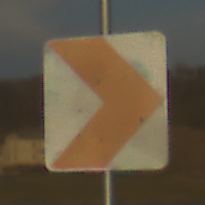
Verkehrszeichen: RichtungstafelnInKurvenKleinLinks
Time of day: SunriseSunset
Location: Outdoor (RoadRail)
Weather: PartlyCloudy
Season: NotSpecified
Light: Natural